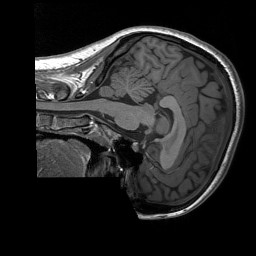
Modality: T1w
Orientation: sagittal
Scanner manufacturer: siemens
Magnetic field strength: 3 T
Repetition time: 1.76 s
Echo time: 0.0022 s